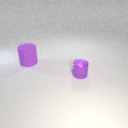
small purple metal cylinder in front of large purple rubber cylinder